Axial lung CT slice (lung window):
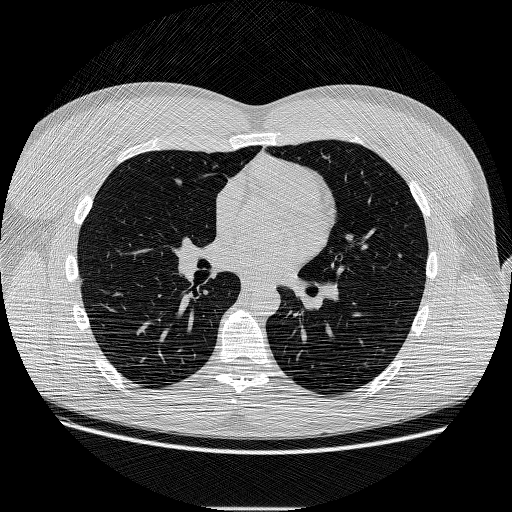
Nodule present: no